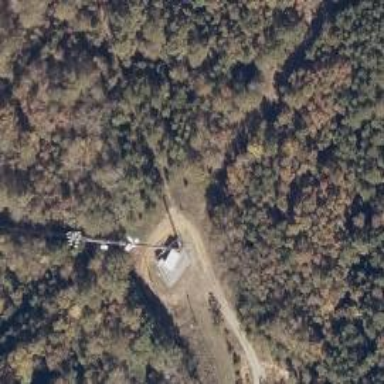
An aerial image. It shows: Mast tower used for communication.